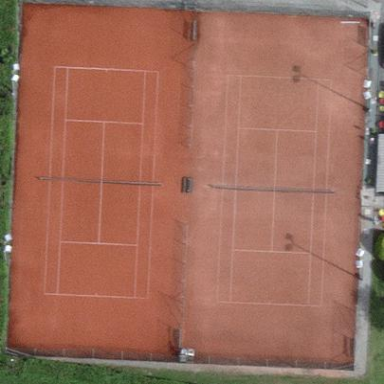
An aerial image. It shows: Tennis court on pitch.